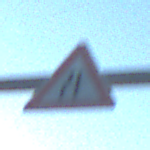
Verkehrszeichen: EinseitigVerengteFahrbahnLinks
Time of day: MorningAfternoon
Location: Outdoor (Urban)
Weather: Clear
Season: NotSpecified
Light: Natural